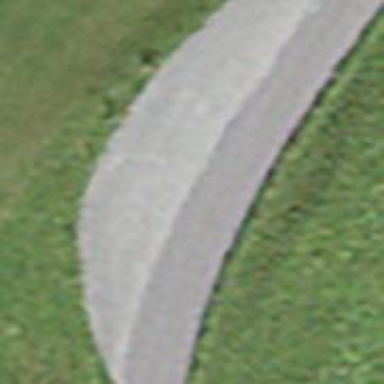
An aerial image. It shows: Passing place on the road.